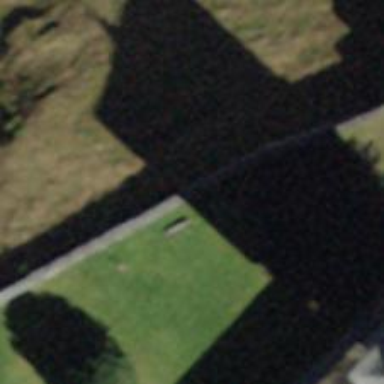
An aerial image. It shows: Retaining wall.